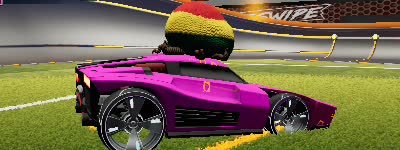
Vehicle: breakout